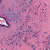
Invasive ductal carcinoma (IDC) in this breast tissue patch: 0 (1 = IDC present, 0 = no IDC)